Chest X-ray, PA view. Patient: 65 years old, sex F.
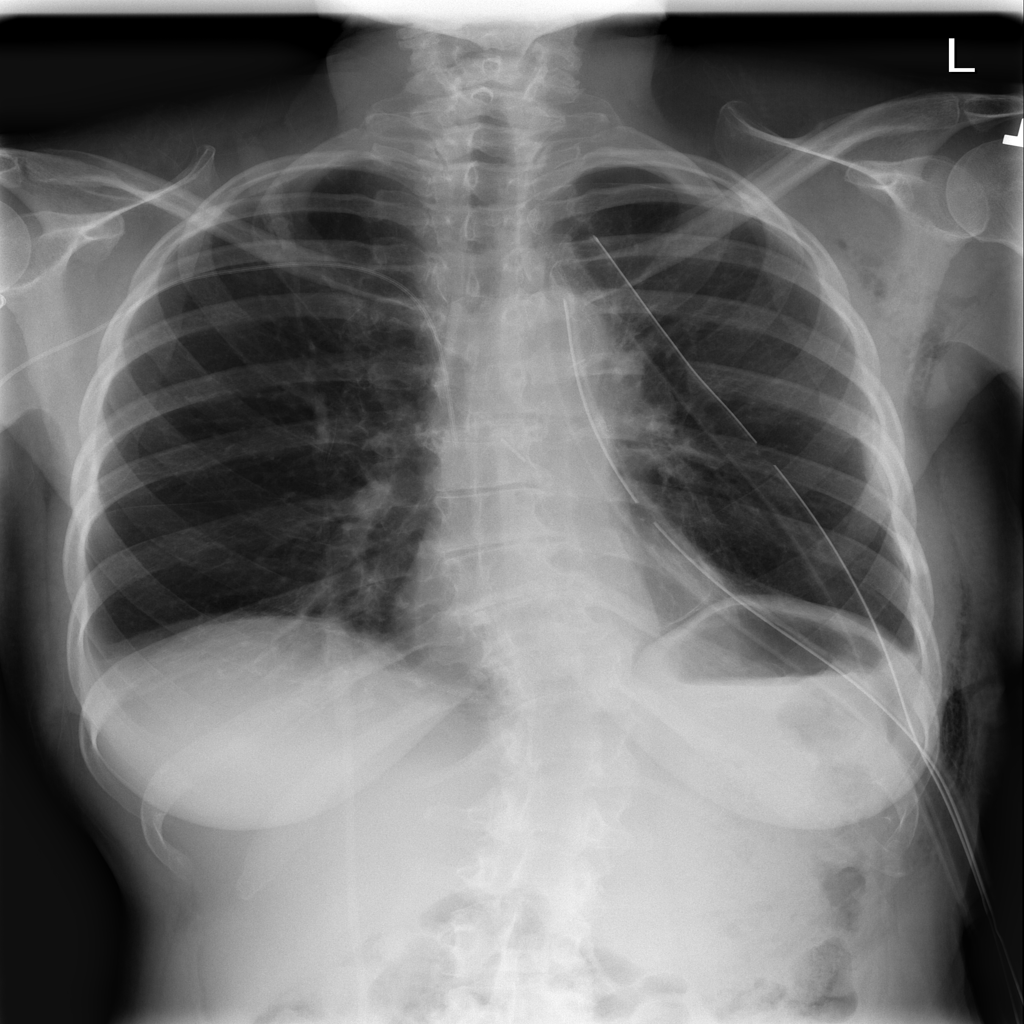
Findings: Emphysema, Pneumothorax